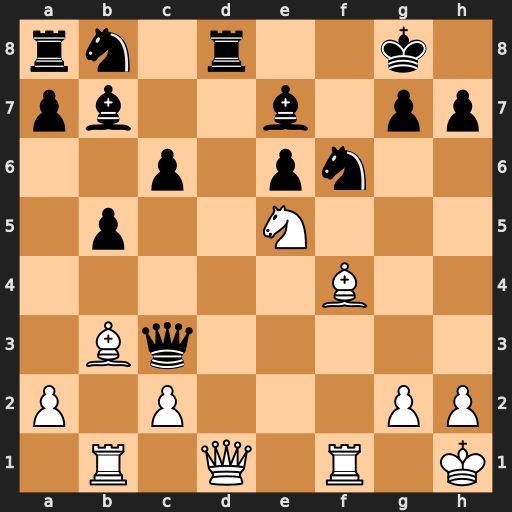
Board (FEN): rn1r2k1/pb2b1pp/2p1pn2/1p2N3/5B2/1Bq5/P1P3PP/1R1Q1R1K
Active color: w
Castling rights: -
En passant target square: -
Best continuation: Bxe6+ Kf8 Qe2